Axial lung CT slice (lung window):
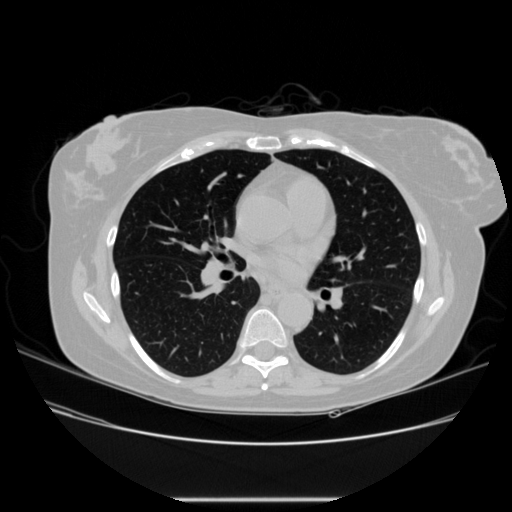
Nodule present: no